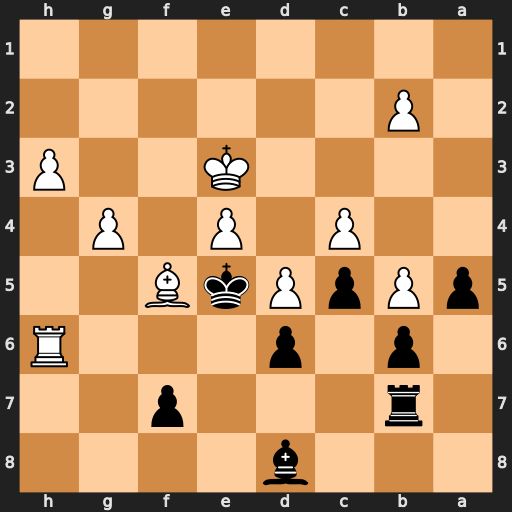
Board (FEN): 3b4/1r3p2/1p1p3R/pPpPkB2/2P1P1P1/4K2P/1P6/8
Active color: b
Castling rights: -
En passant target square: -
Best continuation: Bg5+ Kd3 Bxh6